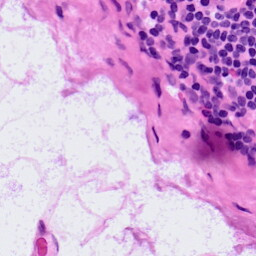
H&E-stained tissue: LymphNode